Interaction volume radius: 5 \u00c5
Interaction volume height: 35 \u00c5
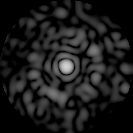
Disorder parameter: 0.8736